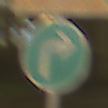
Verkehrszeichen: VorgeschriebeneFahrtrichtungRechts
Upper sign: Lichtzeichenanlage
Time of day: Night
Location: Outdoor (Urban)
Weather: Overcast
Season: NotSpecified
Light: Artificial